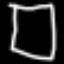
Label: square